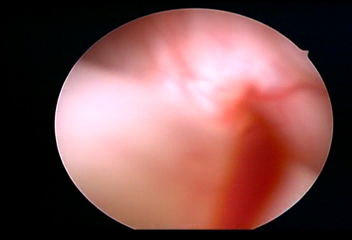
Modality: WLC
Class: Normal mucosa
Bladder cancer association: No